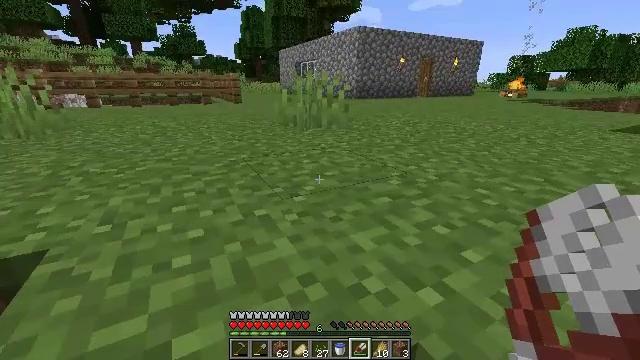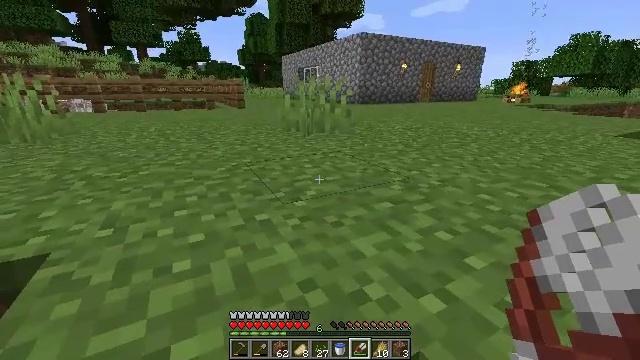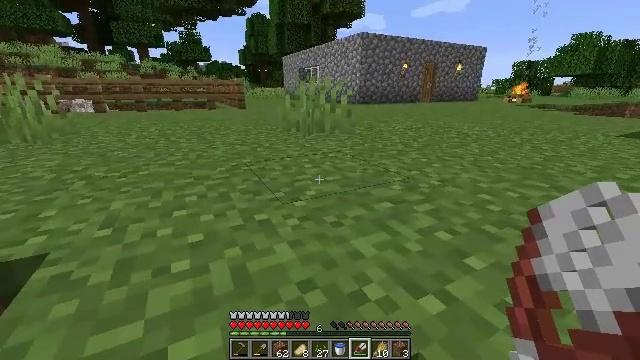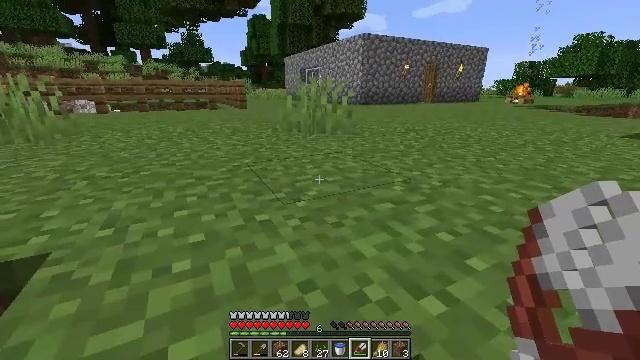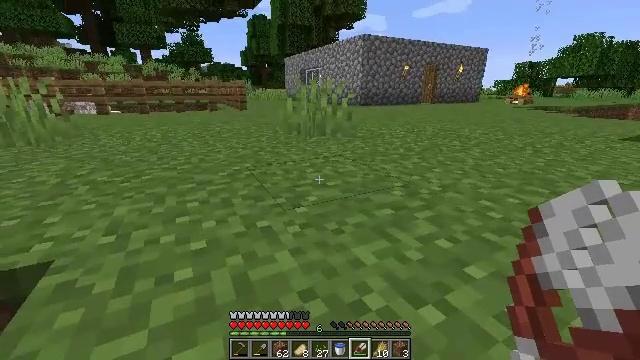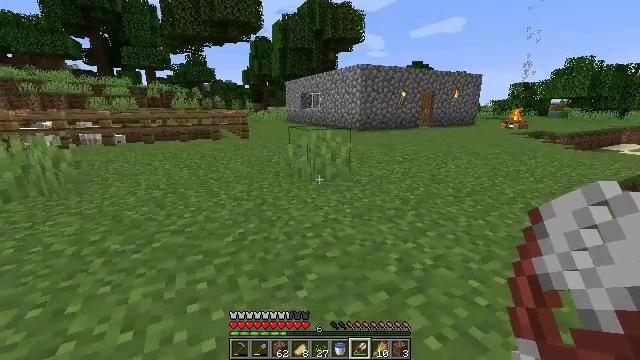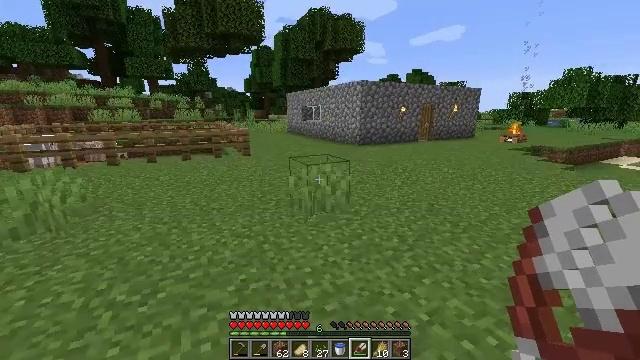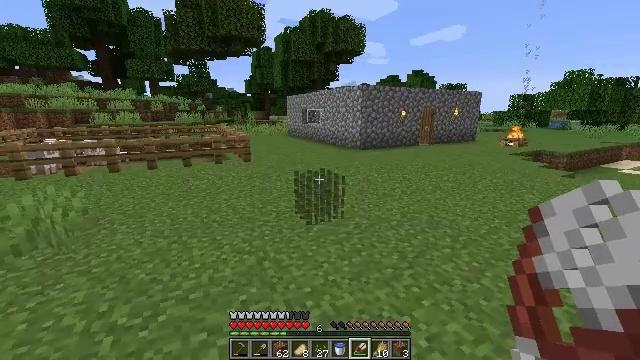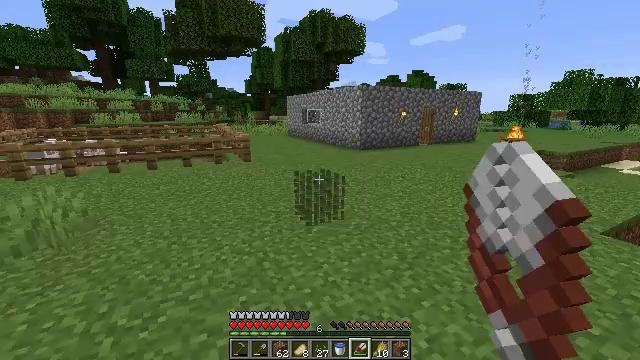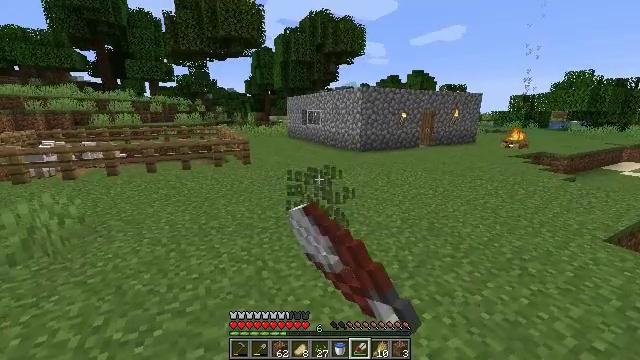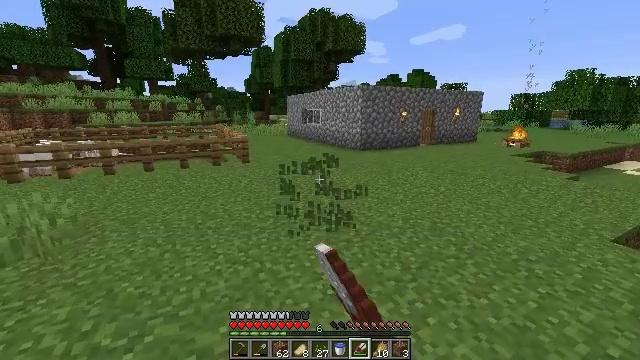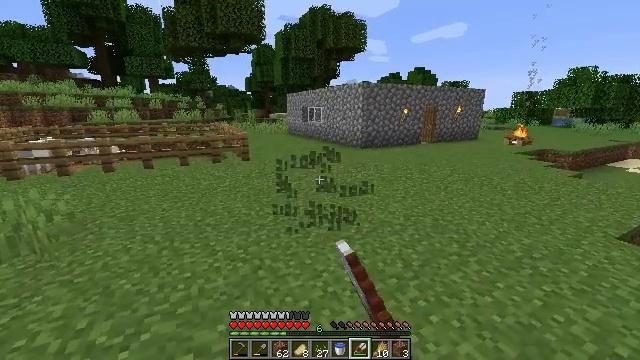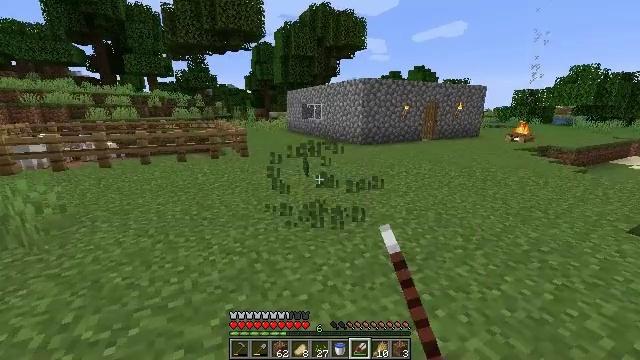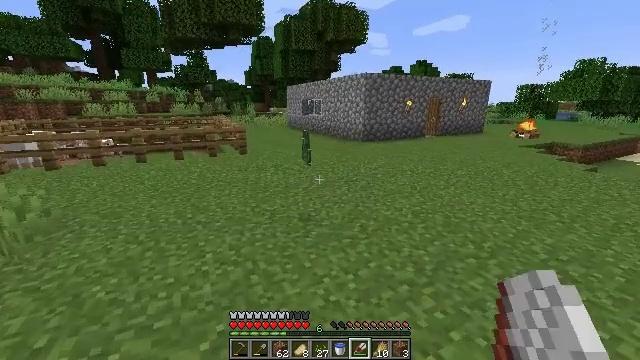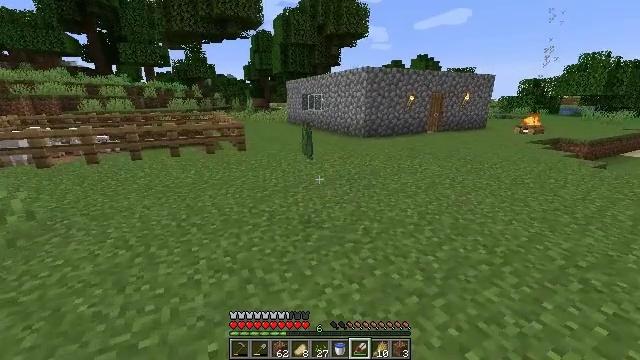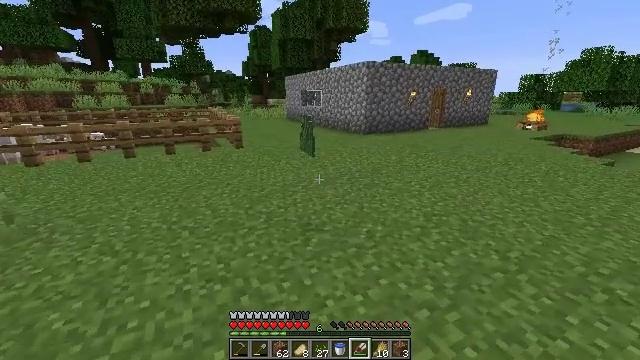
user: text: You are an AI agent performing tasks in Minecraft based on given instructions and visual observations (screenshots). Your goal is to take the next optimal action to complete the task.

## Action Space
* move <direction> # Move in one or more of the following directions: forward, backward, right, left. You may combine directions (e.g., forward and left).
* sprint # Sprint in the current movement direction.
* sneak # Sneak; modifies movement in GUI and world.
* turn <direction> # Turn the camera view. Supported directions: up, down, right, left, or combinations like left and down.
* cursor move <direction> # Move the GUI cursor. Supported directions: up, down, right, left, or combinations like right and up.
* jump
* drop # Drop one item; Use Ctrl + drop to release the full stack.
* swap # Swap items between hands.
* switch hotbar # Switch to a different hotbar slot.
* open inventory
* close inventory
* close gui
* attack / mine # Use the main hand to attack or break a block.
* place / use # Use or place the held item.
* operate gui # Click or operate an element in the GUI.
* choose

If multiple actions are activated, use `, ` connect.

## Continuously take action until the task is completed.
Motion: motion action
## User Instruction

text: Clear the ground by mining grass.
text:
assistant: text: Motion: turn up
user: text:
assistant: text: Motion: no_op
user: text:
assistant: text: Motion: no_op
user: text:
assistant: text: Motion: jump
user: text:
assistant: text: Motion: move forward, turn up, jump
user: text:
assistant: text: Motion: move forward, turn up, jump
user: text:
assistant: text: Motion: move forward, attack / mine, jump
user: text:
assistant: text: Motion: move forward, attack / mine
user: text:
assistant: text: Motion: move forward, attack / mine
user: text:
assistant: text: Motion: move forward, attack / mine
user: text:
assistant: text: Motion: move forward
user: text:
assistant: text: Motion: move forward
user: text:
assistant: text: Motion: move forward
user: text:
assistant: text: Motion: move forward, turn down
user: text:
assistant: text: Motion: move forward
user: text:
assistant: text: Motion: move forward
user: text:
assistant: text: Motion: move forward
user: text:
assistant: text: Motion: move forward
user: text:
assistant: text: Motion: move forward
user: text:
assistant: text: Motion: move forward
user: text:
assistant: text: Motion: move forward
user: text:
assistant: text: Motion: no_op
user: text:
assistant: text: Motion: no_op
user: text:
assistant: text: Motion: move forward
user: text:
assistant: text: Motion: move forward
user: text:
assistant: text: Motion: move forward
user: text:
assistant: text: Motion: move forward, turn left and down
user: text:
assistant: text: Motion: move forward, turn left and down
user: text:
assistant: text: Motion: move forward and move left, turn left
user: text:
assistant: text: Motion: move left, turn left